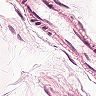
Metastatic tissue present: no